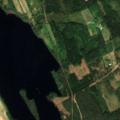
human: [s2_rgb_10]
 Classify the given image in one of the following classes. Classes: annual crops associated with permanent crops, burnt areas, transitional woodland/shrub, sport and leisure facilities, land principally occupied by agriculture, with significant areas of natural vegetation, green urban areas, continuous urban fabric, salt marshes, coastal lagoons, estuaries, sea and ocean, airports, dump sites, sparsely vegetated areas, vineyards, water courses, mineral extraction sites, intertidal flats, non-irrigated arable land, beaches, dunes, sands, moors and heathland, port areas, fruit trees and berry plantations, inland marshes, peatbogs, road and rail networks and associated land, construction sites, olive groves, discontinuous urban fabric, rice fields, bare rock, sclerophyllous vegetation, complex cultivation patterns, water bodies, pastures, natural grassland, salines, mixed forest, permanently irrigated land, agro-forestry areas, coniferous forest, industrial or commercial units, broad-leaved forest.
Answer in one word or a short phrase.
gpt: non-irrigated arable land, coniferous forest, mixed forest, water bodies